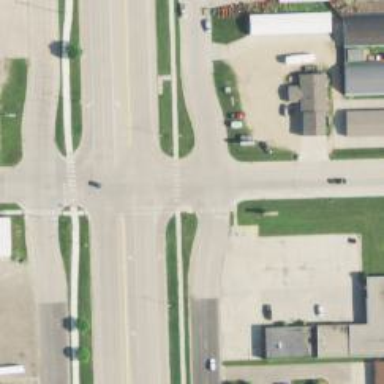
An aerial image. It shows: Marked crossing on footway.